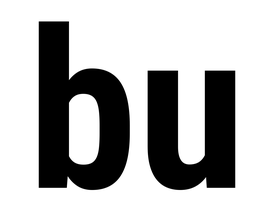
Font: Roboto_Condensed_Bold